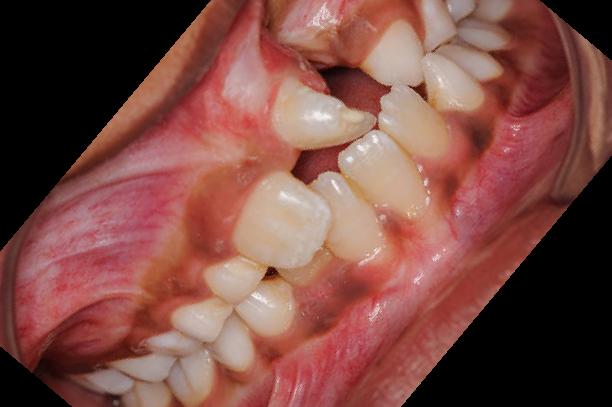
Condition: Gingivitis